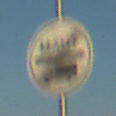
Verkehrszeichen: EndeMautpflicht
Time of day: SunriseSunset
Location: Outdoor (Beach)
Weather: Clear
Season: NotSpecified
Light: Natural